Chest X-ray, PA view. Patient: 30 years old, sex F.
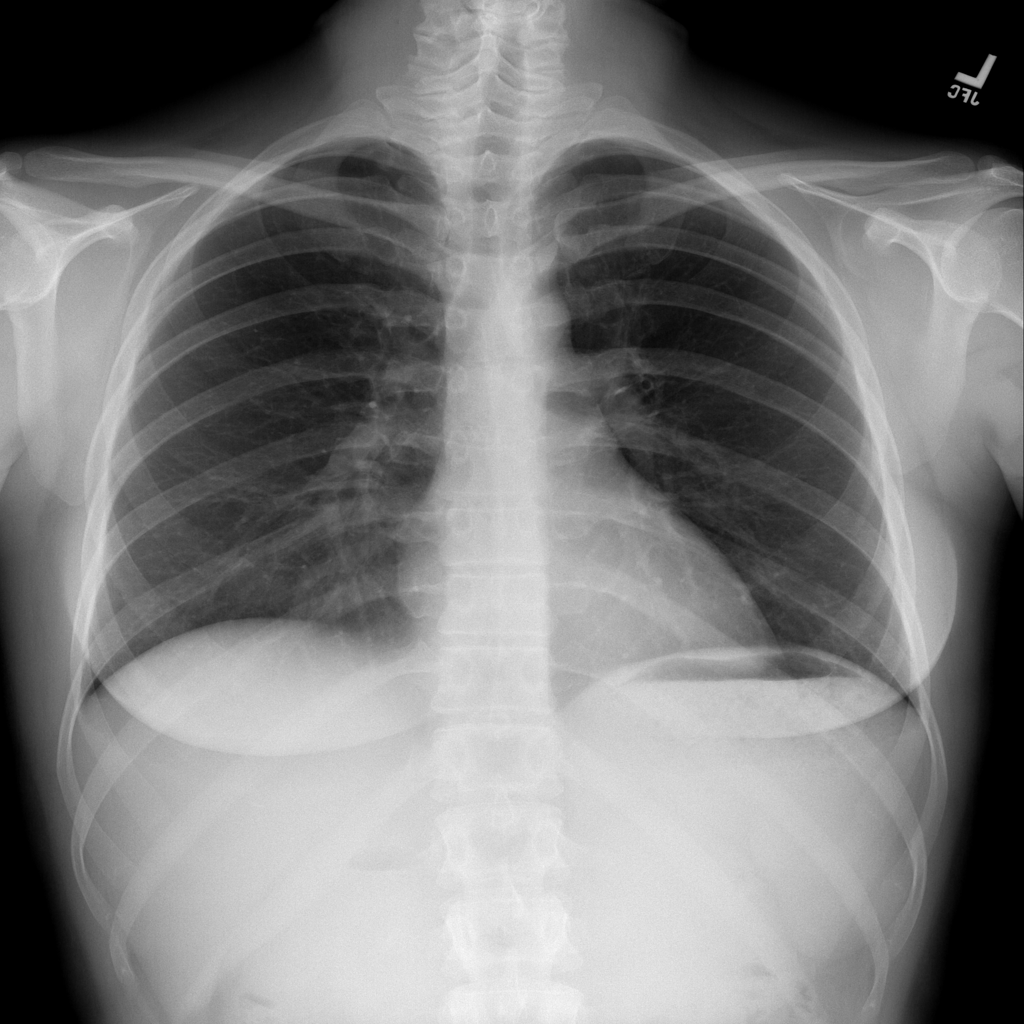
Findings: No Finding